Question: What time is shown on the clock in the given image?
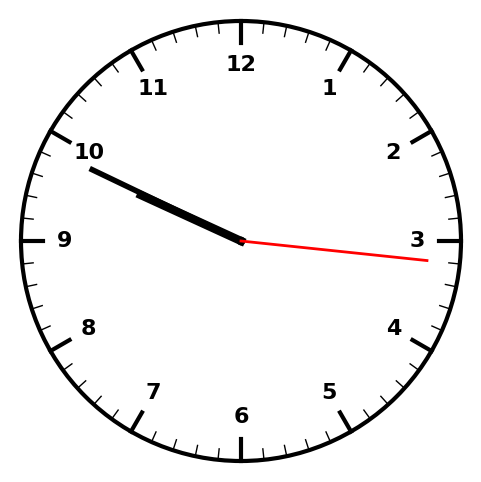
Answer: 09:49:16